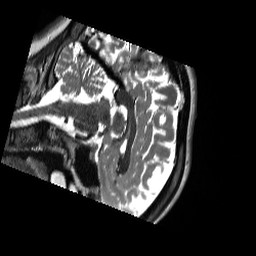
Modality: T2w
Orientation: sagittal
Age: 26
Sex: female